Interaction volume radius: 10 \u00c5
Interaction volume height: 30 \u00c5
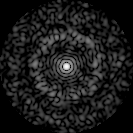
Disorder parameter: 0.8261